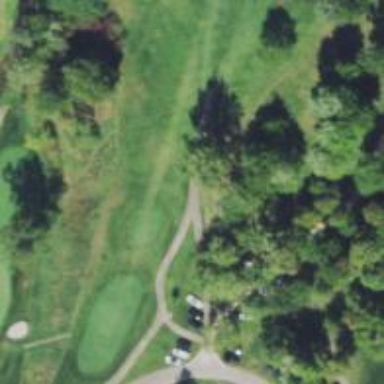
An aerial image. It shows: Footway that doubles as golf path.